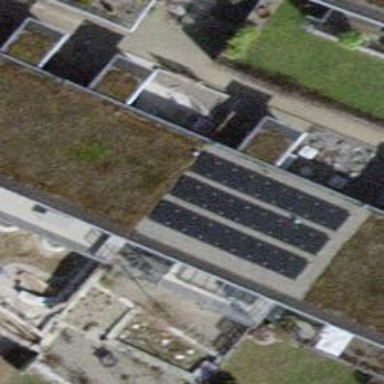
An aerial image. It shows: Solar power generator utilizing photovoltaic technology with solar photovoltaic panels.